Breast ultrasound image
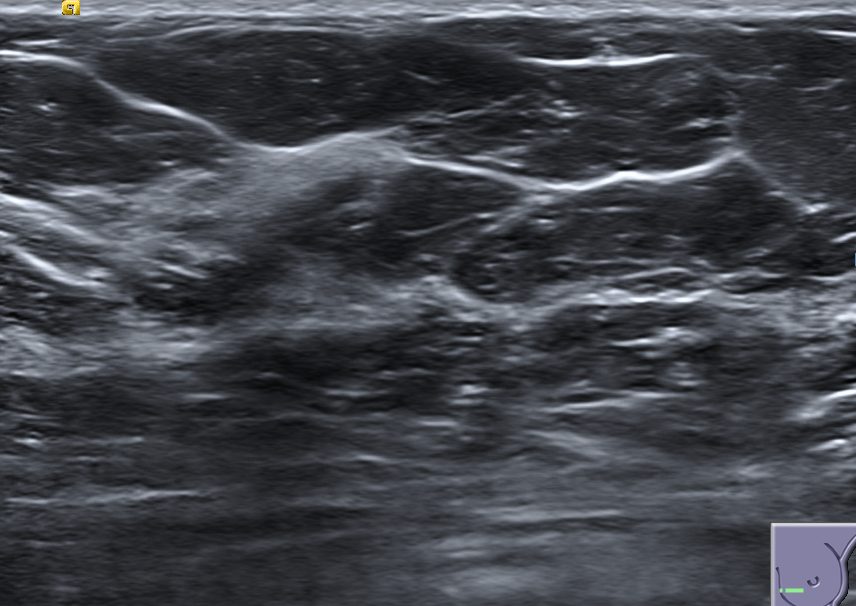
Diagnosis: normal